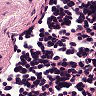
Metastatic tissue present: no